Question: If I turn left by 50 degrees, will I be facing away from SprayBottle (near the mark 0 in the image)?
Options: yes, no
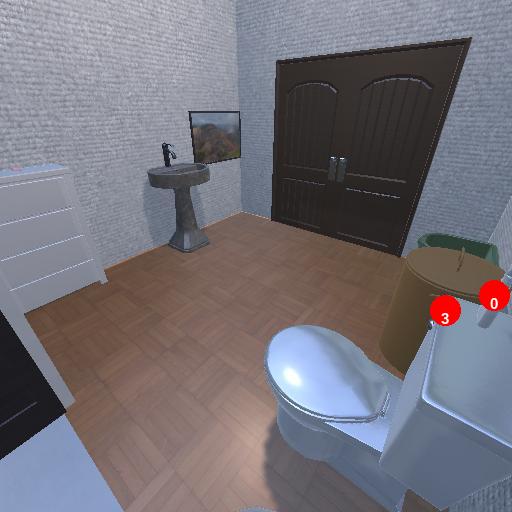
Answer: yes